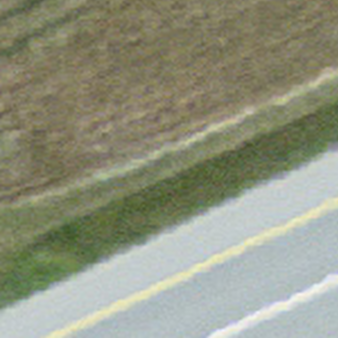
Label: other